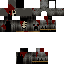
A male skeleton skin with dark skin, wearing brown helmet dressed in a red armor chest and black pants, featuring a closed mouth.